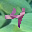
Label: 4